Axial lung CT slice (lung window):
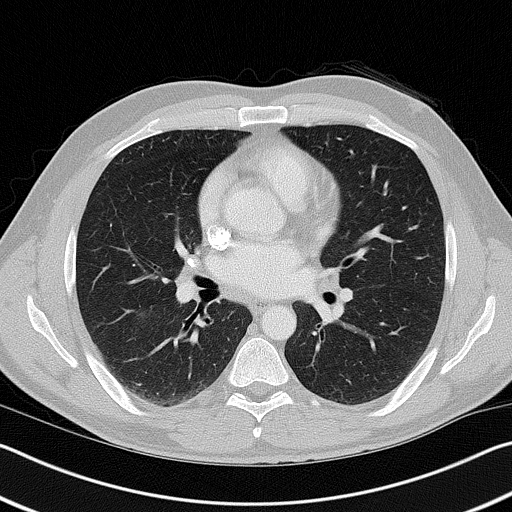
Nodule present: no